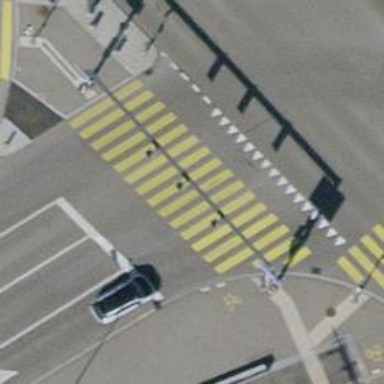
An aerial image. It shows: Zebra crossing with traffic signals.